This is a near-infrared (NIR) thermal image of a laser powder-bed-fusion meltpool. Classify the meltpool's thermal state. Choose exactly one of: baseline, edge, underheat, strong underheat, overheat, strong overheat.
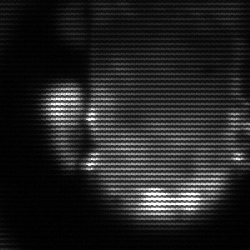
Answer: baseline